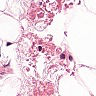
Metastatic tissue present: no